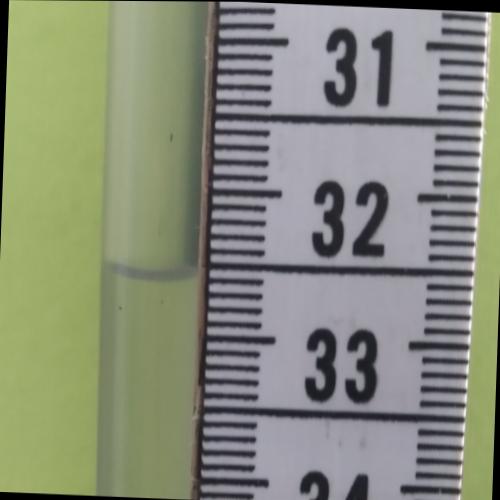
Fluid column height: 32.6 cm